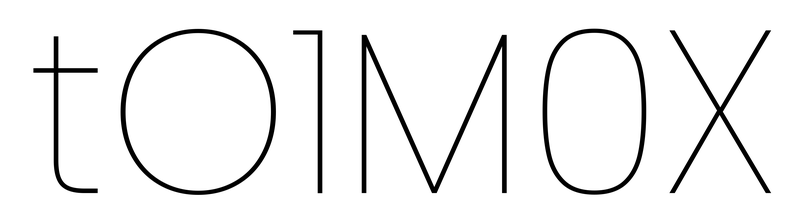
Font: Poppins-Thin